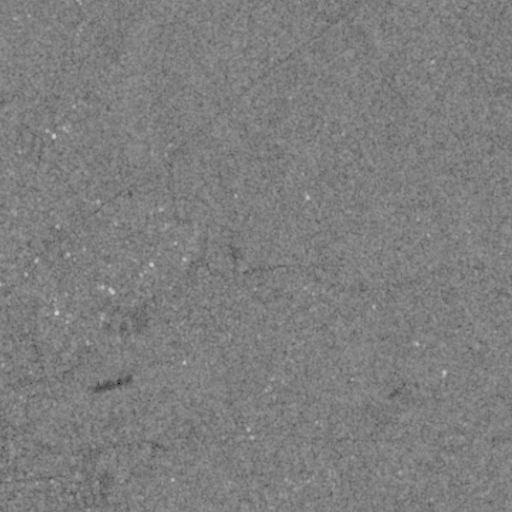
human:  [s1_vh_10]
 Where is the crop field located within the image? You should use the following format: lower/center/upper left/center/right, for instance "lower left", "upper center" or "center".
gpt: The crop field is located in the lower left of the image.
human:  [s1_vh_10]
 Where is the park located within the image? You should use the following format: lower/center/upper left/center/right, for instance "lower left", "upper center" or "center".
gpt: The park is located in the center left of the image.
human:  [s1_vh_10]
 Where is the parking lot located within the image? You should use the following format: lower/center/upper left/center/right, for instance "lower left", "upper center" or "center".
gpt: The parking lot is located in the lower left of the image.
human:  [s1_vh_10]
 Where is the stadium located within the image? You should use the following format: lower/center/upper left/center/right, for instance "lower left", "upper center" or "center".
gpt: The stadium is located in the lower left of the image.
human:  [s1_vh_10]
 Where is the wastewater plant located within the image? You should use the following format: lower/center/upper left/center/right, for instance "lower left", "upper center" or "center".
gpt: The wastewater plant is located in the lower left of the image.
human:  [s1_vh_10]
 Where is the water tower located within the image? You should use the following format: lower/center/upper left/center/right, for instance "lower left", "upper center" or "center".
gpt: The water tower is located in the lower left of the image.
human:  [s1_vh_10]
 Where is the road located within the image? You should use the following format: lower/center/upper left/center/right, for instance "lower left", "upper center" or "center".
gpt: There is no road in the image.

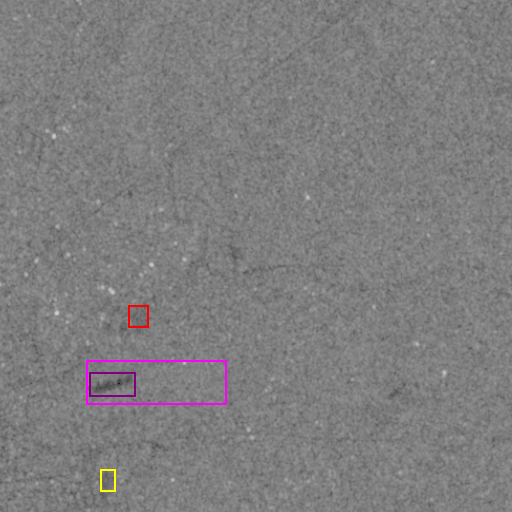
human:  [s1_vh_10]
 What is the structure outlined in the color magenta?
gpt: The structure outlined in magenta is a crop field.
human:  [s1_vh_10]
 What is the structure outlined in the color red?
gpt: The structure outlined in red is a park.
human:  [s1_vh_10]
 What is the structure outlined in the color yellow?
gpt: The structure outlined in yellow is a stadium.
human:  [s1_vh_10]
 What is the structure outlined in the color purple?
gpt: The structure outlined in purple is a wastewater plant.
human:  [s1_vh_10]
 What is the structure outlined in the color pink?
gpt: There is no pink outline.